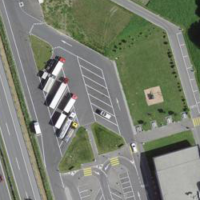
EUNIS habitat code: 57
Species observed at this site:
Apis mellifera